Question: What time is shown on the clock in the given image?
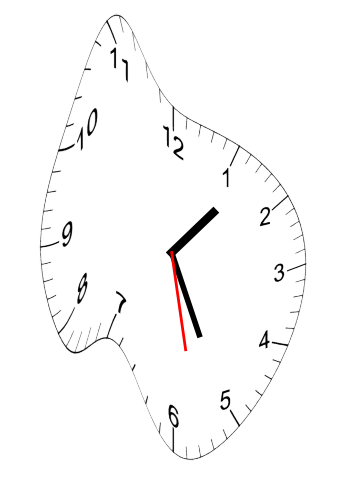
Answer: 01:25:28